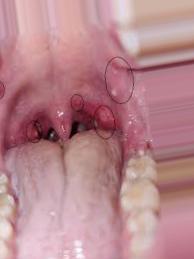
Condition: Mouth Ulcer